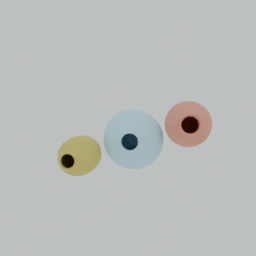
Label: decoration